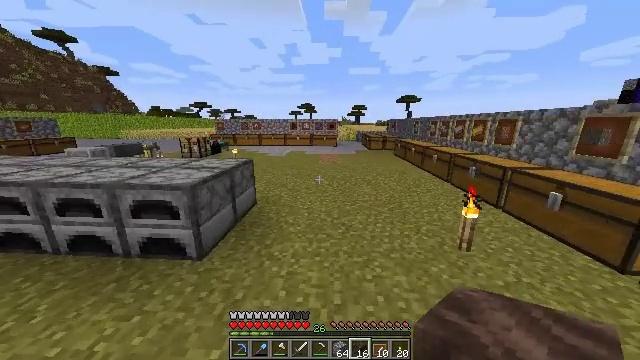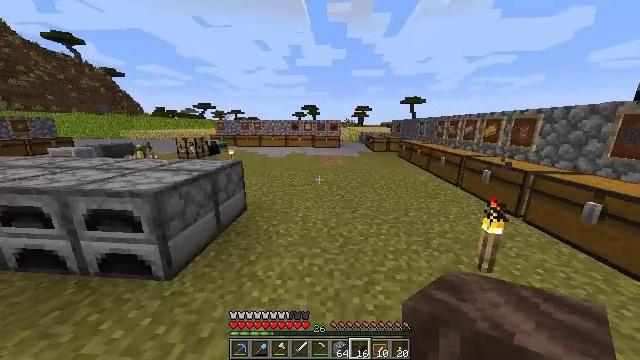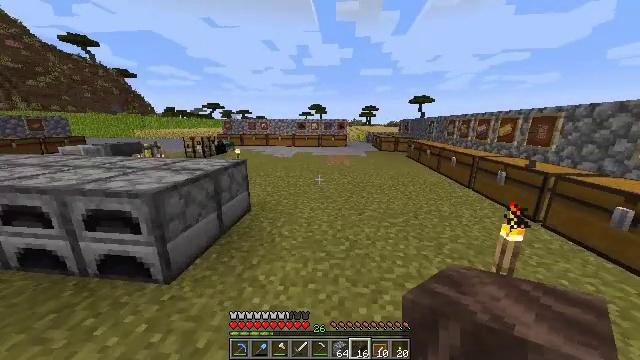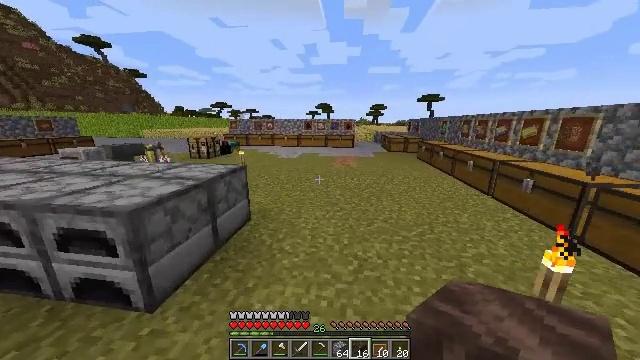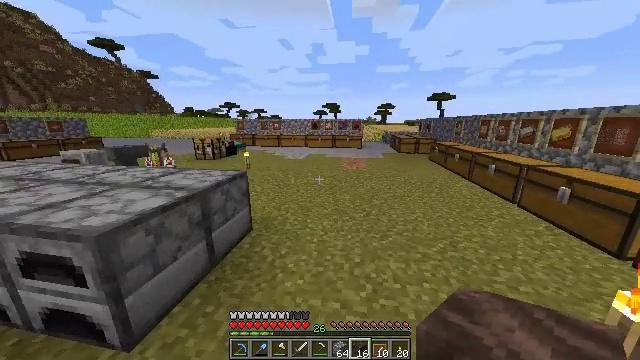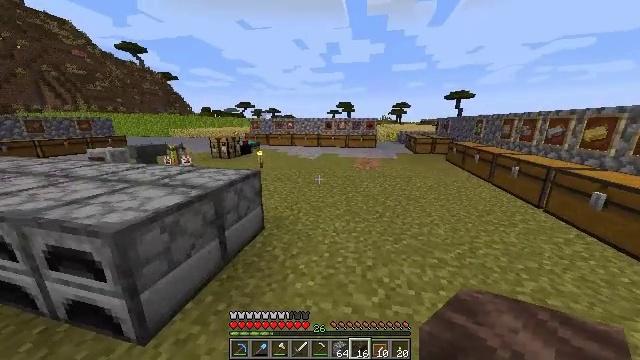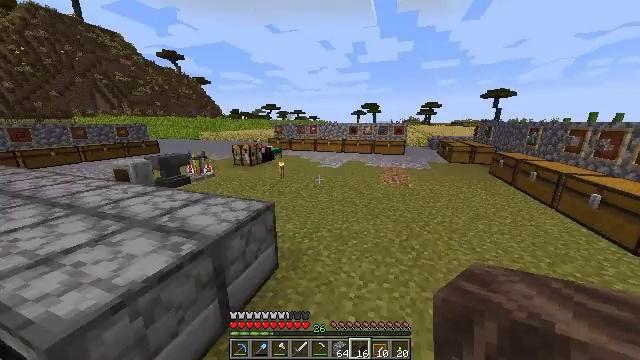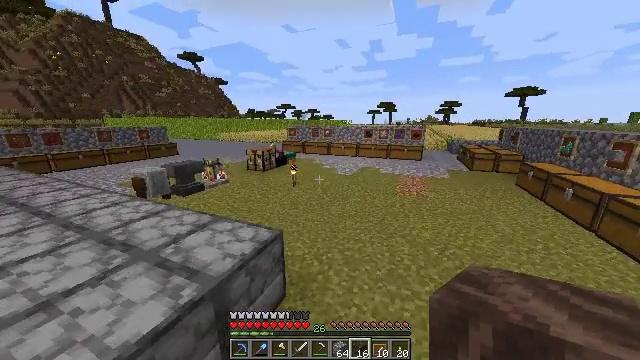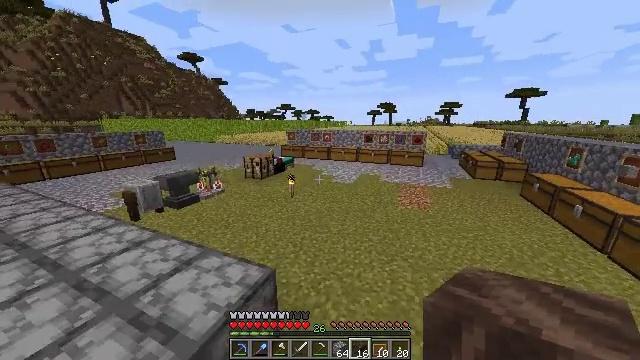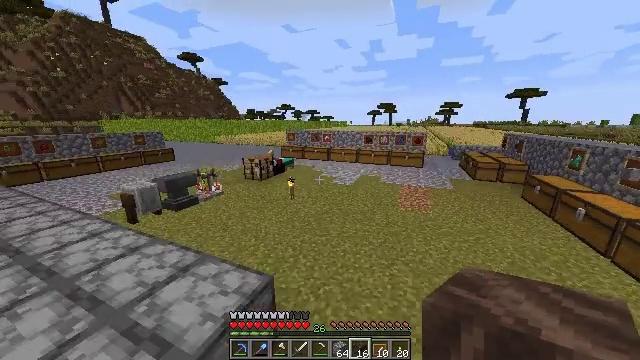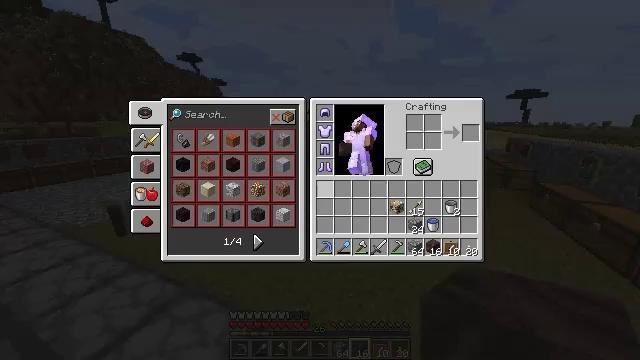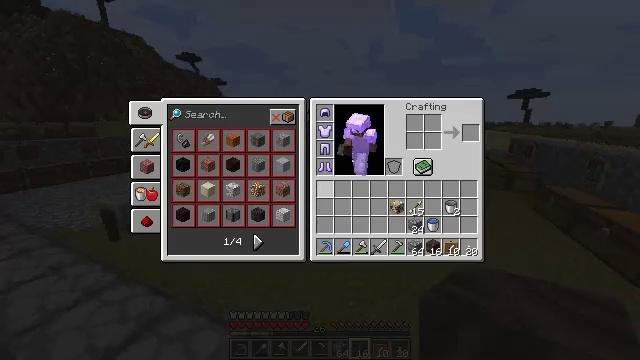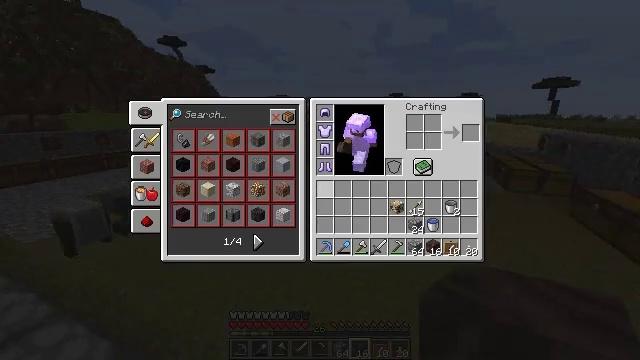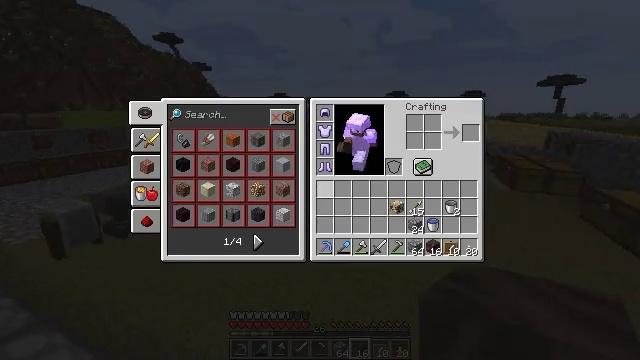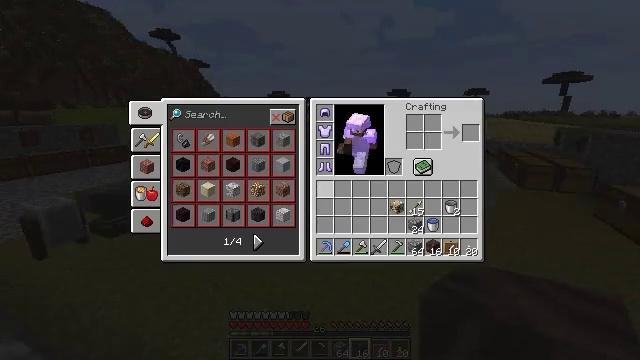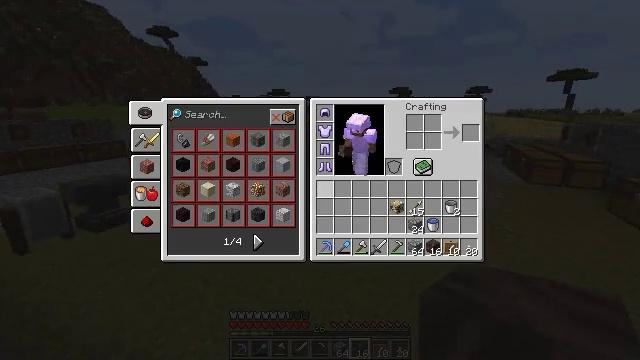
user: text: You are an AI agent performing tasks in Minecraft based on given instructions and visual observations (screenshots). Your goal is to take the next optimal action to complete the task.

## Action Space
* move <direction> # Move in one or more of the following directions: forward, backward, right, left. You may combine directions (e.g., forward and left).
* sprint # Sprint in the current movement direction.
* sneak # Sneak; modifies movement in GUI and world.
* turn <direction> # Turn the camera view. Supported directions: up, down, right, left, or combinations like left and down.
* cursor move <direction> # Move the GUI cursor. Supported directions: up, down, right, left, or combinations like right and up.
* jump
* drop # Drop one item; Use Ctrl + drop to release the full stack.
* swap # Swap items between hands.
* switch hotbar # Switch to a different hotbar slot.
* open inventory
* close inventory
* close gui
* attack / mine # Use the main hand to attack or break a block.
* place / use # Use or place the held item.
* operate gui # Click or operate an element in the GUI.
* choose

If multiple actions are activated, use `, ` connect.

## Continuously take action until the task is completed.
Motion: motion action
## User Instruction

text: Break the acacia wall sign to collect it.
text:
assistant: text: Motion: move forward, sprint
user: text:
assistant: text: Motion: move forward, sprint, turn left
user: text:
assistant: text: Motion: move forward, sprint, turn left
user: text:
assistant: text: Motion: move forward, sprint, turn left
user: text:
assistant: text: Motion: move forward, sprint, turn left
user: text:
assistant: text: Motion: move forward, sprint, turn left, jump
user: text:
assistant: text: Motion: move forward, sprint, turn left, jump
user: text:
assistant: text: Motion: move forward, sprint, jump
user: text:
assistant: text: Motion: move forward, sprint, jump
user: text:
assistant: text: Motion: move forward, jump, open inventory
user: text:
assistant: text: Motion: move forward, open inventory
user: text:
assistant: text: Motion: open inventory
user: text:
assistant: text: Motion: no_op
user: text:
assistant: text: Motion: no_op
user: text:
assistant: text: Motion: no_op
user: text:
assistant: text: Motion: no_op
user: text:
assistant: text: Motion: no_op
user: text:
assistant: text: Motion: no_op
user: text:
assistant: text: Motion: no_op
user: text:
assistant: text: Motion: no_op
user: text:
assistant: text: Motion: cursor move right and down
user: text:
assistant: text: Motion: cursor move down
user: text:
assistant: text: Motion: no_op
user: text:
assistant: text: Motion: no_op
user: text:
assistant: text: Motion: cursor move right
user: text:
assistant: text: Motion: no_op
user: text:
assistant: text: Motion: no_op
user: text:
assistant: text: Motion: no_op
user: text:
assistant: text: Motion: no_op
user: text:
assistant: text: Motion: move forward